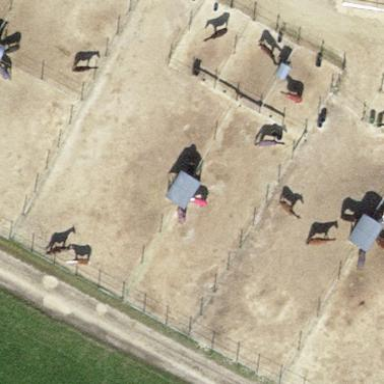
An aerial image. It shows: Leisure land designated for horse riding.